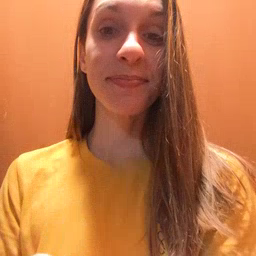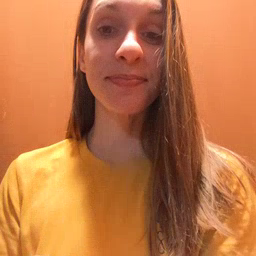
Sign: doll